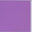
Piece: xx